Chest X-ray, AP view. Patient: 39 years old, sex F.
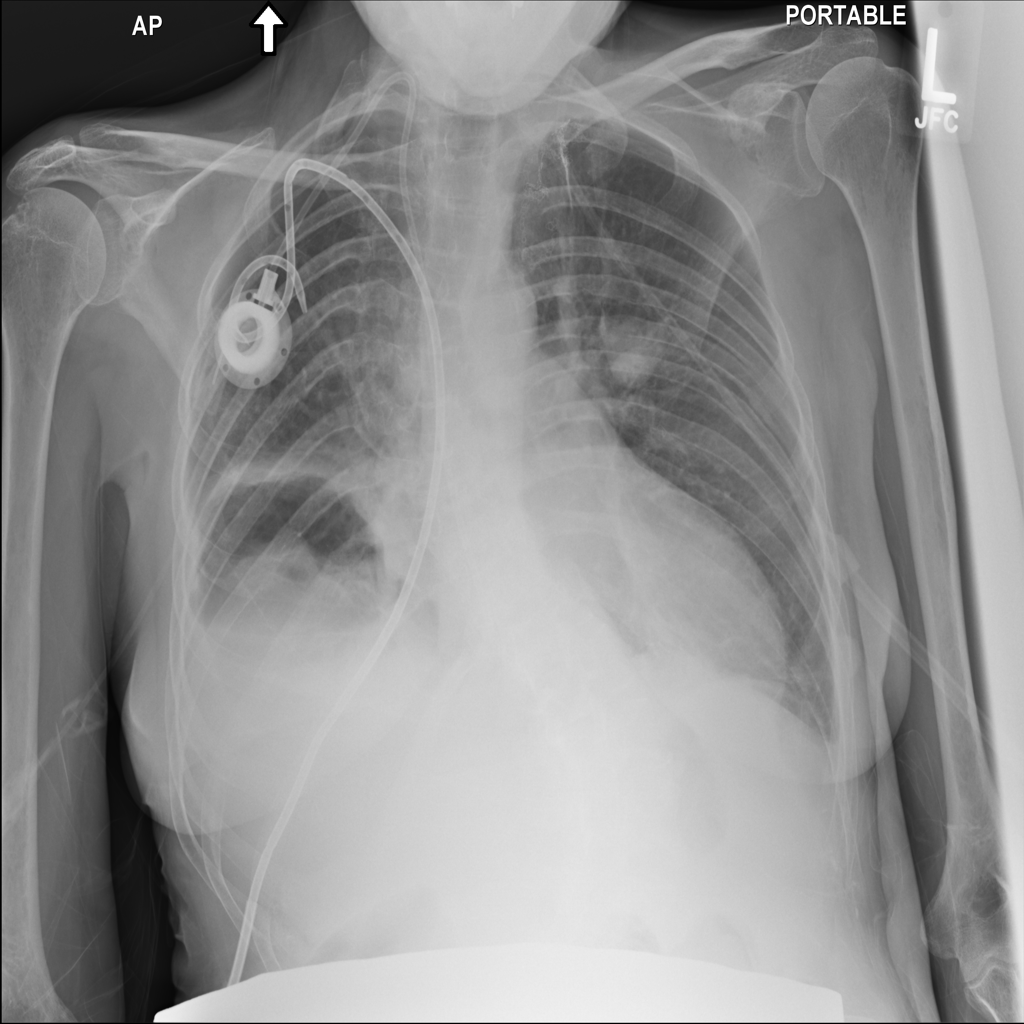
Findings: Atelectasis